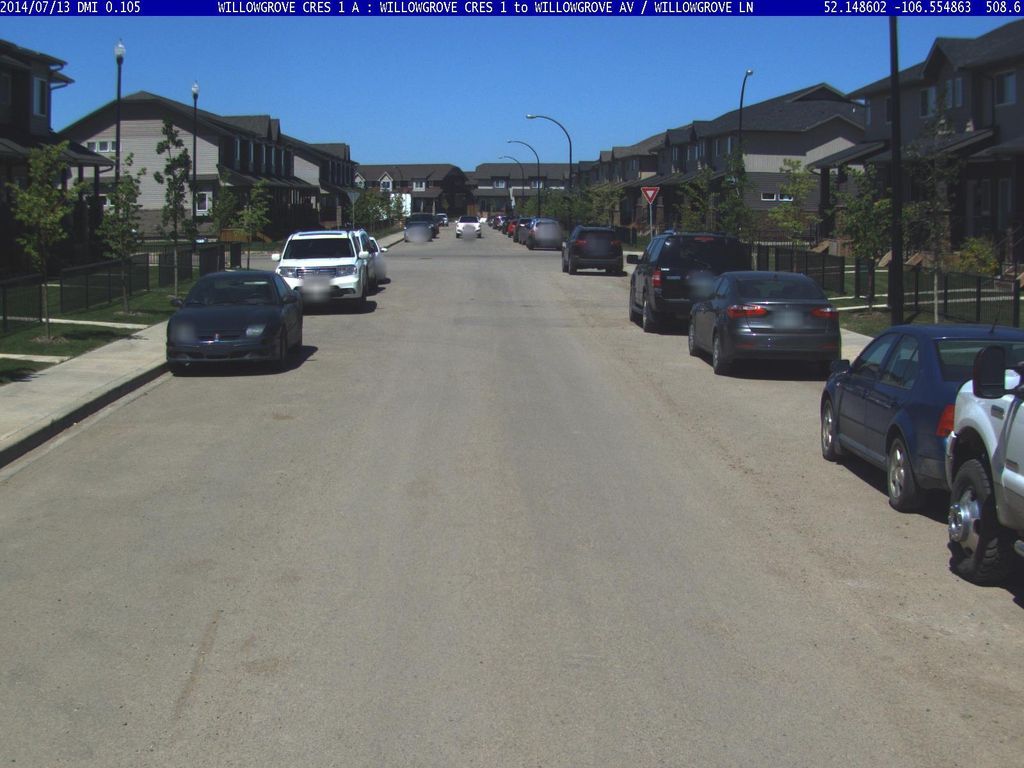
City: saskatoon